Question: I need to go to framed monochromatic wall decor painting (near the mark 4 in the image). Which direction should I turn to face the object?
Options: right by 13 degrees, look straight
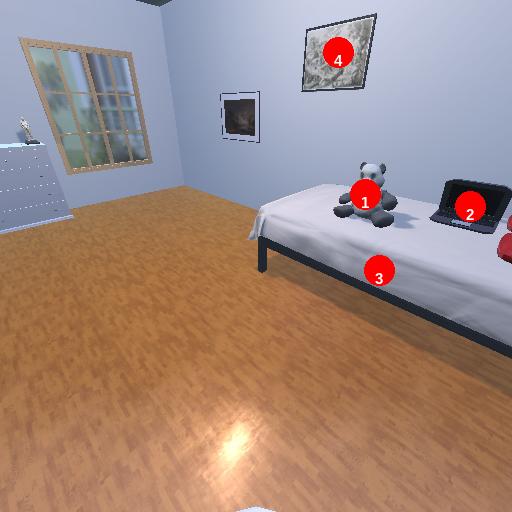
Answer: right by 13 degrees